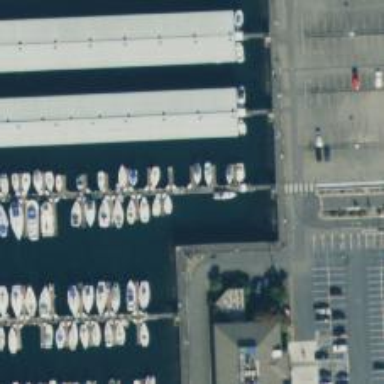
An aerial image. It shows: Footway leading to pier with mooring facilities.